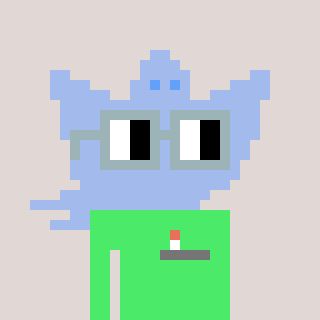
a pixel art character with square dark gray glasses, a ghost-B-shaped head and a teal-colored body on a warm background